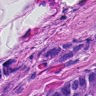
Metastatic tissue present: yes